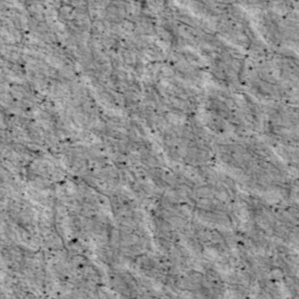
Label: non_frost